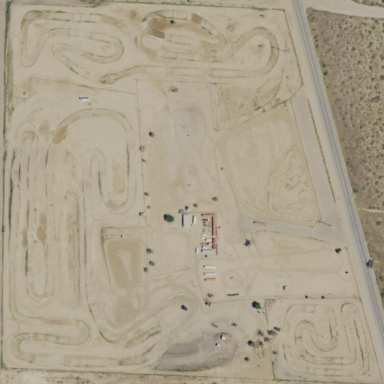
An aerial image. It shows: Motocross pitch for leisure land sports.